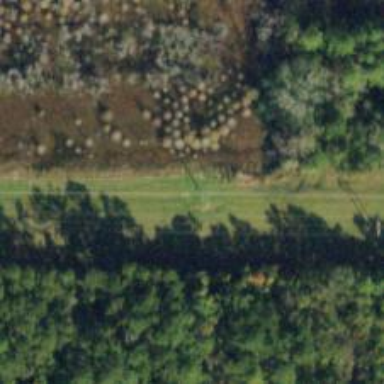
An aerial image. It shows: Power pole.